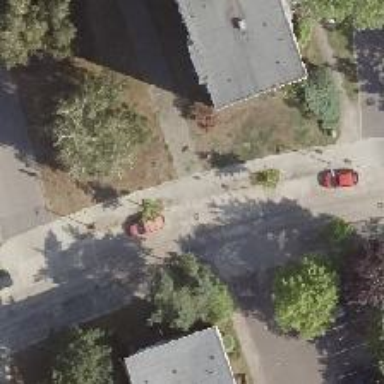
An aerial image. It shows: Residential road with concrete plates surface. It has separate sidewalks on both sides.